Question: I would like to add radio buttons to my menu items.
I have seen a few answers where people were making radio buttons as the menu items. But I want my menu items to have the proper radio button that can be easily done in 'Winforms'.
To make sure I don't get the same answers as other people, here is a picture of what the menu items' radio buttons should look like:

And by the way, I am using C#, WPF.
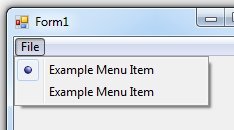
Answer: '''
<Window.Resources>
<Style x:Key="{x:Type MenuItem}" TargetType="MenuItem">
<Setter Property="Template">
<Setter.Value>
<ControlTemplate TargetType="{x:Type MenuItem}">
<Border x:Name="templateRoot" BorderBrush="{TemplateBinding BorderBrush}" BorderThickness="{TemplateBinding BorderThickness}" Background="{TemplateBinding Background}" SnapsToDevicePixels="True">
<Grid VerticalAlignment="Center">
<Grid.ColumnDefinitions>
<ColumnDefinition Width="Auto"/>
<ColumnDefinition Width="Auto"/>
</Grid.ColumnDefinitions>
<ContentPresenter x:Name="Icon" Content="{TemplateBinding Icon}" ContentSource="Icon" HorizontalAlignment="Center" Height="16" Margin="3" SnapsToDevicePixels="{TemplateBinding SnapsToDevicePixels}" VerticalAlignment="Center" Width="16"/>
<RadioButton Margin="3" IsChecked="{TemplateBinding IsChecked}" VerticalAlignment="Center" x:Name="GlyphPanel" Visibility="Collapsed"/>
<ContentPresenter ContentTemplate="{TemplateBinding HeaderTemplate}" Content="{TemplateBinding Header}" Grid.Column="1" ContentStringFormat="{TemplateBinding HeaderStringFormat}" ContentSource="Header" Margin="{TemplateBinding Padding}" RecognizesAccessKey="True" SnapsToDevicePixels="{TemplateBinding SnapsToDevicePixels}"/>
<Popup x:Name="PART_Popup" AllowsTransparency="True" Focusable="False" IsOpen="{Binding IsSubmenuOpen, RelativeSource={RelativeSource TemplatedParent}}" PopupAnimation="{DynamicResource {x:Static SystemParameters.MenuPopupAnimationKey}}" Placement="Bottom">
<Border x:Name="SubMenuBorder" BorderBrush="#FF999999" BorderThickness="1" Background="#FFF0F0F0" Padding="2">
<ScrollViewer x:Name="SubMenuScrollViewer" Style="{DynamicResource {ComponentResourceKey ResourceId=MenuScrollViewer, TypeInTargetAssembly={x:Type FrameworkElement}}}">
<Grid RenderOptions.ClearTypeHint="Enabled">
<Canvas HorizontalAlignment="Left" Height="0" VerticalAlignment="Top" Width="0">
<Rectangle x:Name="OpaqueRect" Fill="{Binding Background, ElementName=SubMenuBorder}" Height="{Binding ActualHeight, ElementName=SubMenuBorder}" Width="{Binding ActualWidth, ElementName=SubMenuBorder}"/>
</Canvas>
<Rectangle Fill="#FFD7D7D7" HorizontalAlignment="Left" Margin="29,2,0,2" Width="1"/>
<ItemsPresenter x:Name="ItemsPresenter" KeyboardNavigation.DirectionalNavigation="Cycle" Grid.IsSharedSizeScope="True" SnapsToDevicePixels="{TemplateBinding SnapsToDevicePixels}" KeyboardNavigation.TabNavigation="Cycle"/>
</Grid>
</ScrollViewer>
</Border>
</Popup>
</Grid>
</Border>
<ControlTemplate.Triggers>
<Trigger Property="IsSuspendingPopupAnimation" Value="True">
<Setter Property="PopupAnimation" TargetName="PART_Popup" Value="None"/>
</Trigger>
<Trigger Property="Icon" Value="{x:Null}">
<Setter Property="Visibility" TargetName="Icon" Value="Collapsed"/>
</Trigger>
<Trigger Property="IsChecked" Value="True">
<Setter Property="Visibility" TargetName="GlyphPanel" Value="Visible"/>
<Setter Property="Visibility" TargetName="Icon" Value="Collapsed"/>
</Trigger>
<Trigger Property="IsHighlighted" Value="True">
<Setter Property="Background" TargetName="templateRoot" Value="#3D26A0DA"/>
<Setter Property="BorderBrush" TargetName="templateRoot" Value="#FF26A0DA"/>
</Trigger>
<Trigger Property="IsEnabled" Value="False">
<Setter Property="TextElement.Foreground" TargetName="templateRoot" Value="#FF707070"/>
<Setter Property="Visibility" TargetName="GlyphPanel" Value="Collapsed"/>
</Trigger>
<Trigger Property="CanContentScroll" SourceName="SubMenuScrollViewer" Value="False">
<Setter Property="Canvas.Top" TargetName="OpaqueRect" Value="{Binding VerticalOffset, ElementName=SubMenuScrollViewer}"/>
<Setter Property="Canvas.Left" TargetName="OpaqueRect" Value="{Binding HorizontalOffset, ElementName=SubMenuScrollViewer}"/>
</Trigger>
</ControlTemplate.Triggers>
</ControlTemplate>
</Setter.Value>
</Setter>
</Style>
<Style x:Key="ItemcontainerStyle" TargetType="MenuItem">
<Setter Property="Template">
<Setter.Value>
<ControlTemplate TargetType="{x:Type MenuItem}">
<Border x:Name="templateRoot" BorderBrush="{TemplateBinding BorderBrush}" BorderThickness="{TemplateBinding BorderThickness}" Background="{TemplateBinding Background}" SnapsToDevicePixels="True">
<Grid Margin="-1">
<Grid.ColumnDefinitions>
<ColumnDefinition MinWidth="22" SharedSizeGroup="MenuItemIconColumnGroup" Width="Auto"/>
<ColumnDefinition Width="13"/>
<ColumnDefinition Width="*"/>
<ColumnDefinition Width="30"/>
<ColumnDefinition SharedSizeGroup="MenuItemIGTColumnGroup" Width="Auto"/>
<ColumnDefinition Width="20"/>
</Grid.ColumnDefinitions>
<ContentPresenter x:Name="Icon" Content="{TemplateBinding Icon}" ContentSource="Icon" HorizontalAlignment="Center" Height="16" Margin="3" SnapsToDevicePixels="{TemplateBinding SnapsToDevicePixels}" VerticalAlignment="Center" Width="16"/>
<Border x:Name="GlyphPanel" BorderBrush="#FF26A0DA" BorderThickness="1" Background="#3D26A0DA" ClipToBounds="False" HorizontalAlignment="Center" Height="22" Margin="-1,0,0,0" Visibility="Hidden" VerticalAlignment="Center" Width="22">
<RadioButton x:Name="Glyph" IsChecked="{TemplateBinding IsChecked}" GroupName="a" VerticalAlignment="Center" HorizontalAlignment="Center"/>
</Border>
<ContentPresenter x:Name="menuHeaderContainer" ContentTemplate="{TemplateBinding HeaderTemplate}" Content="{TemplateBinding Header}" Grid.Column="2" ContentStringFormat="{TemplateBinding HeaderStringFormat}" ContentSource="Header" HorizontalAlignment="Left" Margin="{TemplateBinding Padding}" RecognizesAccessKey="True" SnapsToDevicePixels="{TemplateBinding SnapsToDevicePixels}" VerticalAlignment="Center"/>
<TextBlock x:Name="menuGestureText" Grid.Column="4" Margin="{TemplateBinding Padding}" Opacity="0.7" Text="{TemplateBinding InputGestureText}" VerticalAlignment="Center"/>
</Grid>
</Border>
<ControlTemplate.Triggers>
<Trigger Property="Icon" Value="{x:Null}">
<Setter Property="Visibility" TargetName="Icon" Value="Collapsed"/>
</Trigger>
<Trigger Property="IsChecked" Value="True">
<Setter Property="Visibility" TargetName="GlyphPanel" Value="Visible"/>
<Setter Property="Visibility" TargetName="Icon" Value="Collapsed"/>
</Trigger>
<Trigger SourceName="Glyph" Property="IsChecked" Value="False">
<Setter Property="Visibility" TargetName="GlyphPanel" Value="Hidden"/>
<Setter Property="Visibility" TargetName="Glyph" Value="Collapsed"/>
</Trigger>
<Trigger Property="IsHighlighted" Value="True">
<Setter Property="Background" TargetName="templateRoot" Value="#3D26A0DA"/>
<Setter Property="BorderBrush" TargetName="templateRoot" Value="#FF26A0DA"/>
</Trigger>
<Trigger Property="IsEnabled" Value="False">
<Setter Property="TextElement.Foreground" TargetName="templateRoot" Value="#FF707070"/>
</Trigger>
<MultiTrigger>
<MultiTrigger.Conditions>
<Condition Property="IsHighlighted" Value="True"/>
<Condition Property="IsEnabled" Value="False"/>
</MultiTrigger.Conditions>
<Setter Property="Background" TargetName="templateRoot" Value="#0A000000"/>
<Setter Property="BorderBrush" TargetName="templateRoot" Value="#21000000"/>
</MultiTrigger>
</ControlTemplate.Triggers>
</ControlTemplate>
</Setter.Value>
</Setter>
</Style>
</Window.Resources>
'''
'''
<Menu>
<MenuItem Header="File" ItemContainerStyle="{StaticResource ItemcontainerStyle}">
<MenuItem IsCheckable="True" Header="Example Menu Item"/>
<MenuItem IsCheckable="True" Header="Example Menu Item"/>
</MenuItem>
</Menu>
'''
'''
<Application x:Class="MenuItemTemplate.App"
xmlns="http://schemas.microsoft.com/winfx/2006/xaml/presentation"
xmlns:x="http://schemas.microsoft.com/winfx/2006/xaml"
StartupUri="MainWindow.xaml">
<Application.Resources>
<!--Luna-->
<ResourceDictionary Source="/PresentationFramework.Luna, Version=3.0.0.0,
Culture=neutral, PublicKeyToken=31bf3856ad364e35,
ProcessorArchitecture=MSIL;component/themes/luna.normalcolor.xaml" />
<!--Aero-->
<!--<ResourceDictionary Source="/PresentationFramework.Aero, Version=3.0.0.0,
Culture=neutral, PublicKeyToken=31bf3856ad364e35,
ProcessorArchitecture=MSIL;component/themes/aero.normalcolor.xaml"/>-->
<!--Classic-->
<!--<ResourceDictionary Source="/PresentationFramework.Classic, Version=3.0.0.0,
Culture=neutral, PublicKeyToken=31bf3856ad364e35,
ProcessorArchitecture=MSIL;component/themes/classic.xaml" />-->
</Application.Resources>
'''